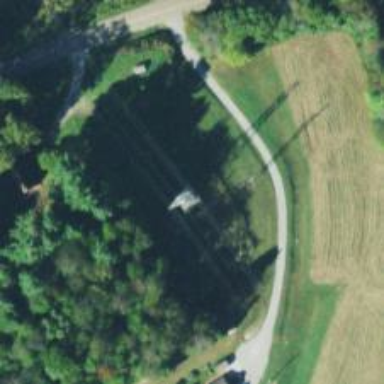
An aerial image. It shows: Lattice structure tower.